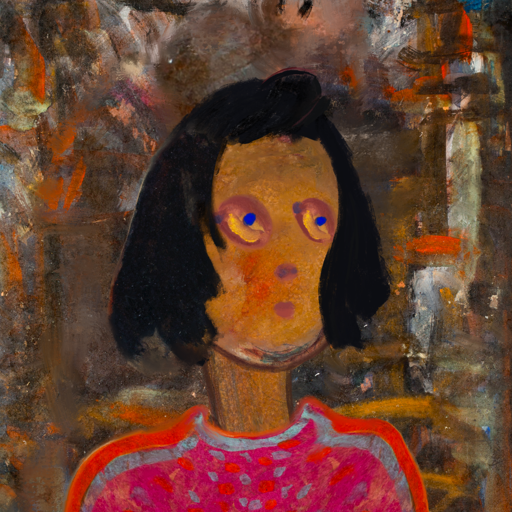
Background: GypsyQueen, Head And Neck Side: Pipe, Face Side: Mother_And_Son_Son, Bust: Sisters, Hair Side: Mosgoul, Head Accessory: Blank, Second Necklace: Blank, Necklace: Blank, Baby: Blank